Question: Count the number of objects in the diagram.
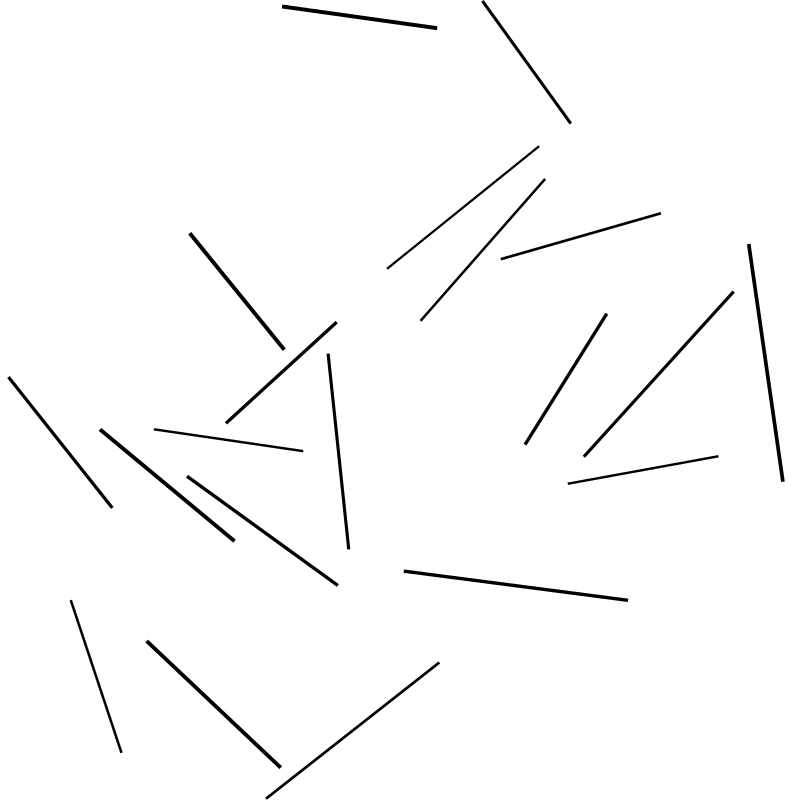
Answer: 20